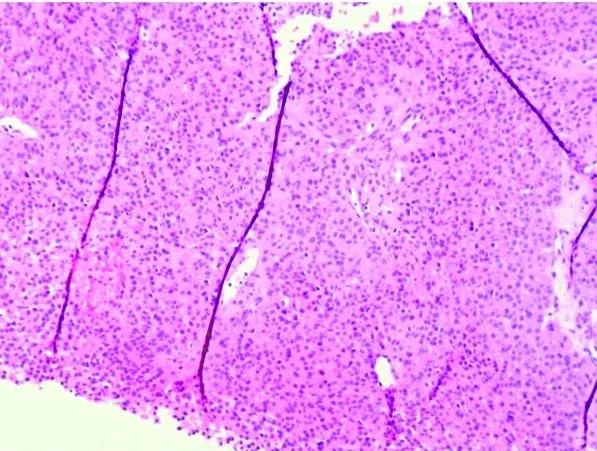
Hematoxylin and eosin staining. Atypical small cell proliferation.
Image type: pathology (h&e)